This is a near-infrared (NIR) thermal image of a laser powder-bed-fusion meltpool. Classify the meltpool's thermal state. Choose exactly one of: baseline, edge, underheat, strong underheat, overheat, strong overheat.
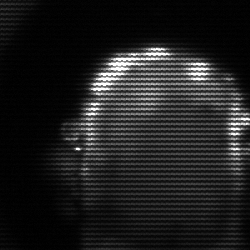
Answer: baseline